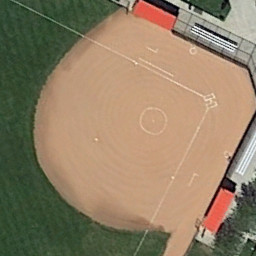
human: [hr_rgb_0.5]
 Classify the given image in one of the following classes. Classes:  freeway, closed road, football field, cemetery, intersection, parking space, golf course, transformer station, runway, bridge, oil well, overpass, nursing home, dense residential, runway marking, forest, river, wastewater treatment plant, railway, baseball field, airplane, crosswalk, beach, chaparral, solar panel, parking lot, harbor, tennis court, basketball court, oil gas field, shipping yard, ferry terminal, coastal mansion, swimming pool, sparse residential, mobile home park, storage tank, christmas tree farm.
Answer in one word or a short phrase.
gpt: baseball field